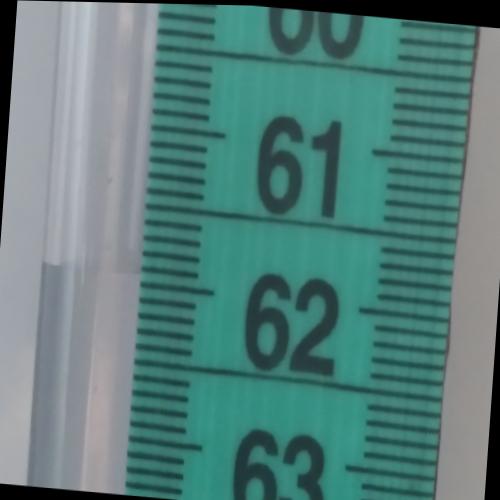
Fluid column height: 61.9 cm